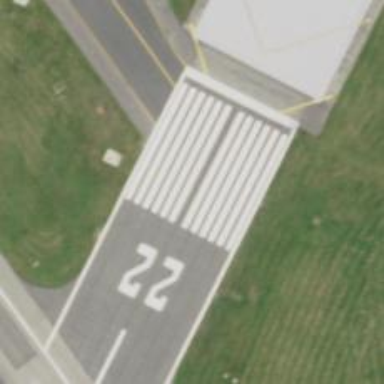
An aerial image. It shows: Runway surface made of asphalt at airport.